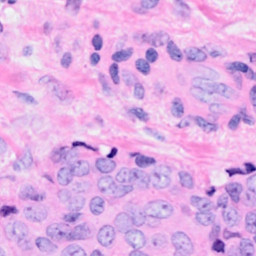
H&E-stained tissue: Breast